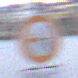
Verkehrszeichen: VerbotUeberholenEinspurigeFahrzeuge
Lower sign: ZeitangabenMitBeschraenkungAufWochentage3
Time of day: MorningAfternoon
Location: Outdoor (Urban)
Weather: Overcast
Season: NotSpecified
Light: Natural